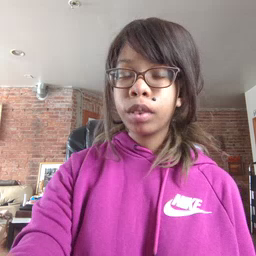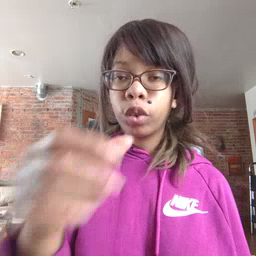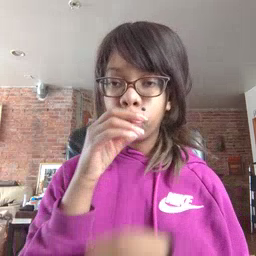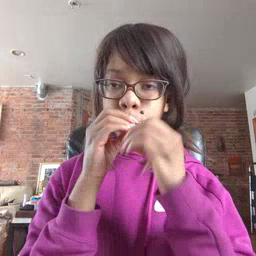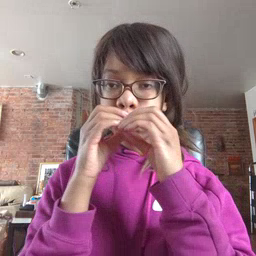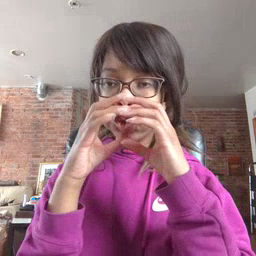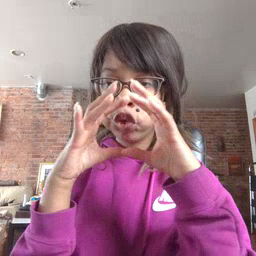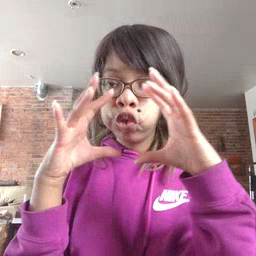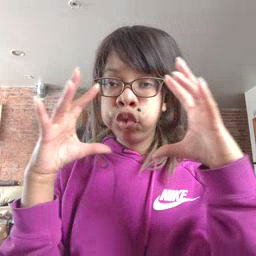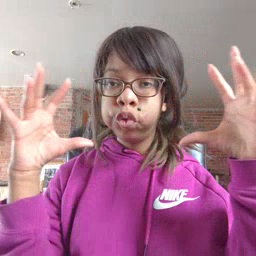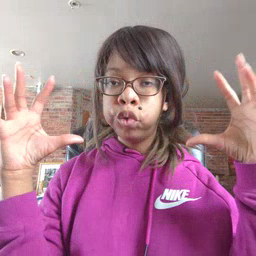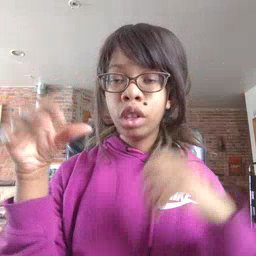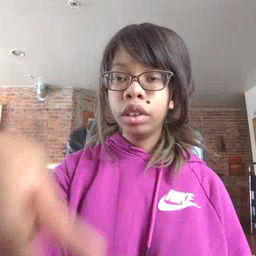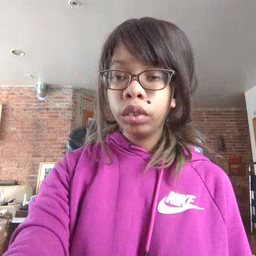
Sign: balloon